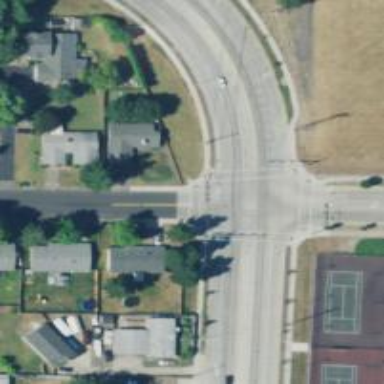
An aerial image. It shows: Marked crossing on the road.